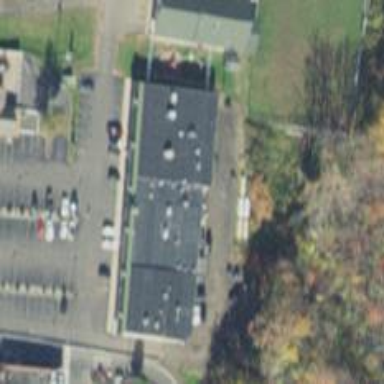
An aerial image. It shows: Convenience shop.